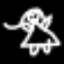
Label: angel